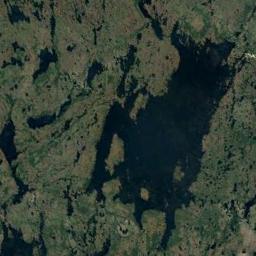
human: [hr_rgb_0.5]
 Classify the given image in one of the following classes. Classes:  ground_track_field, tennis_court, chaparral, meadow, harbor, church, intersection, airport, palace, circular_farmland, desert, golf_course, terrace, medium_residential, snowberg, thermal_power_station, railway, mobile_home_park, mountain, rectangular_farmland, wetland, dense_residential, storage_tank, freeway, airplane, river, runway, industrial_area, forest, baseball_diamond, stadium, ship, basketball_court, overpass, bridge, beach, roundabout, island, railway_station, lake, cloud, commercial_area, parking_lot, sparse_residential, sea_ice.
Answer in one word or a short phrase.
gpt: wetland